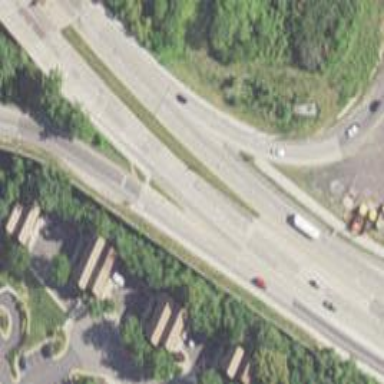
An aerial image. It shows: Primary highway.